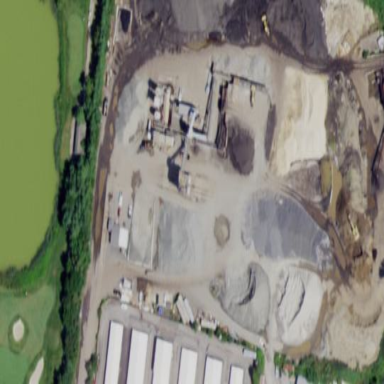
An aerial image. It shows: Quarry area.